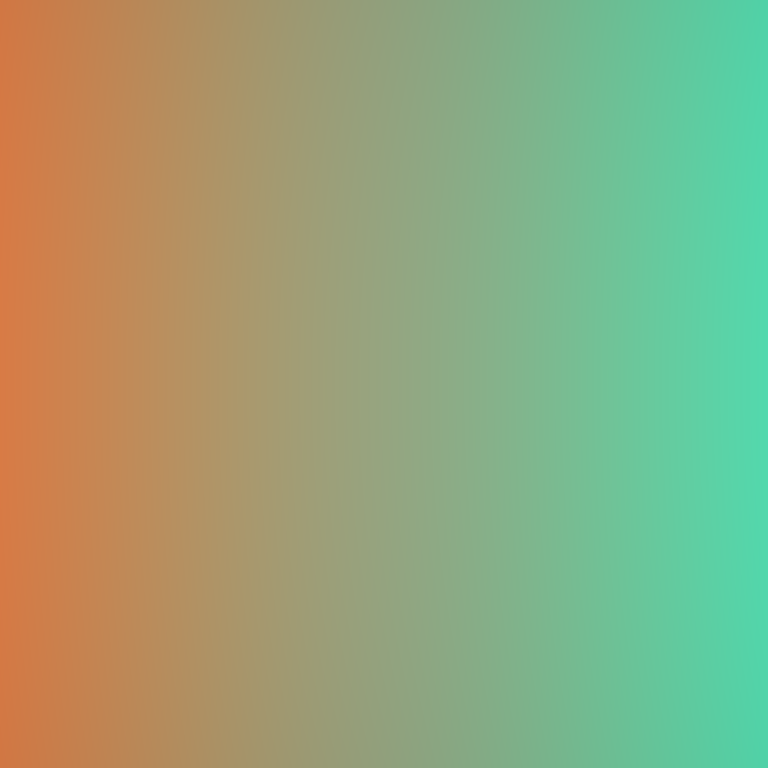
Abstract light effect, smooth gradient from warm orange to cool teal, calm atmosphere, soft blend, no room, no furniture, no objects.